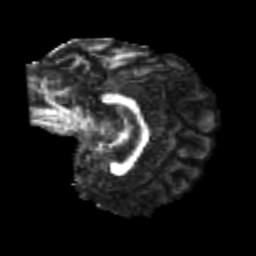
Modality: FA
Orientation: sagittal
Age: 21
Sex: female
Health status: healthy
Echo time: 0.074 s